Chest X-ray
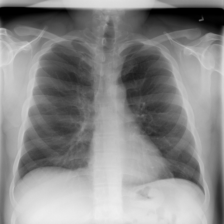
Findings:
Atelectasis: negative
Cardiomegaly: negative
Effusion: negative
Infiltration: negative
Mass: negative
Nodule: negative
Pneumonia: negative
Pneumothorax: negative
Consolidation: negative
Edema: negative
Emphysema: negative
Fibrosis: negative
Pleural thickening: negative
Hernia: negative